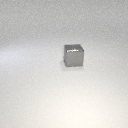
large gray metal cube